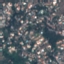
Land use / land cover: Residential